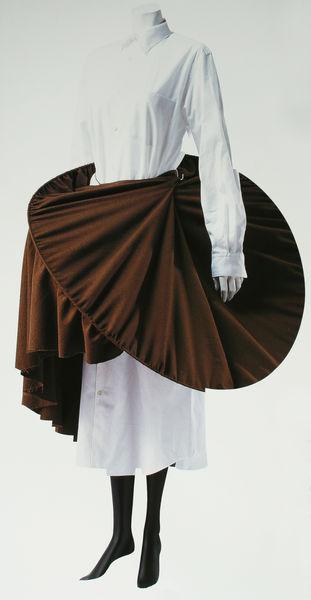
Titel: Kleid und Rock
Künstler: Junya Watanabe
Standort: Kyoto (Japan)
Institution: Kyoto Costume Institute
Schlagwörter: weiß, braun, kleid, mode, rock, ärmel, japan, bogen, foto, kyoto